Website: crate-barrel
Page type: customer-info-address
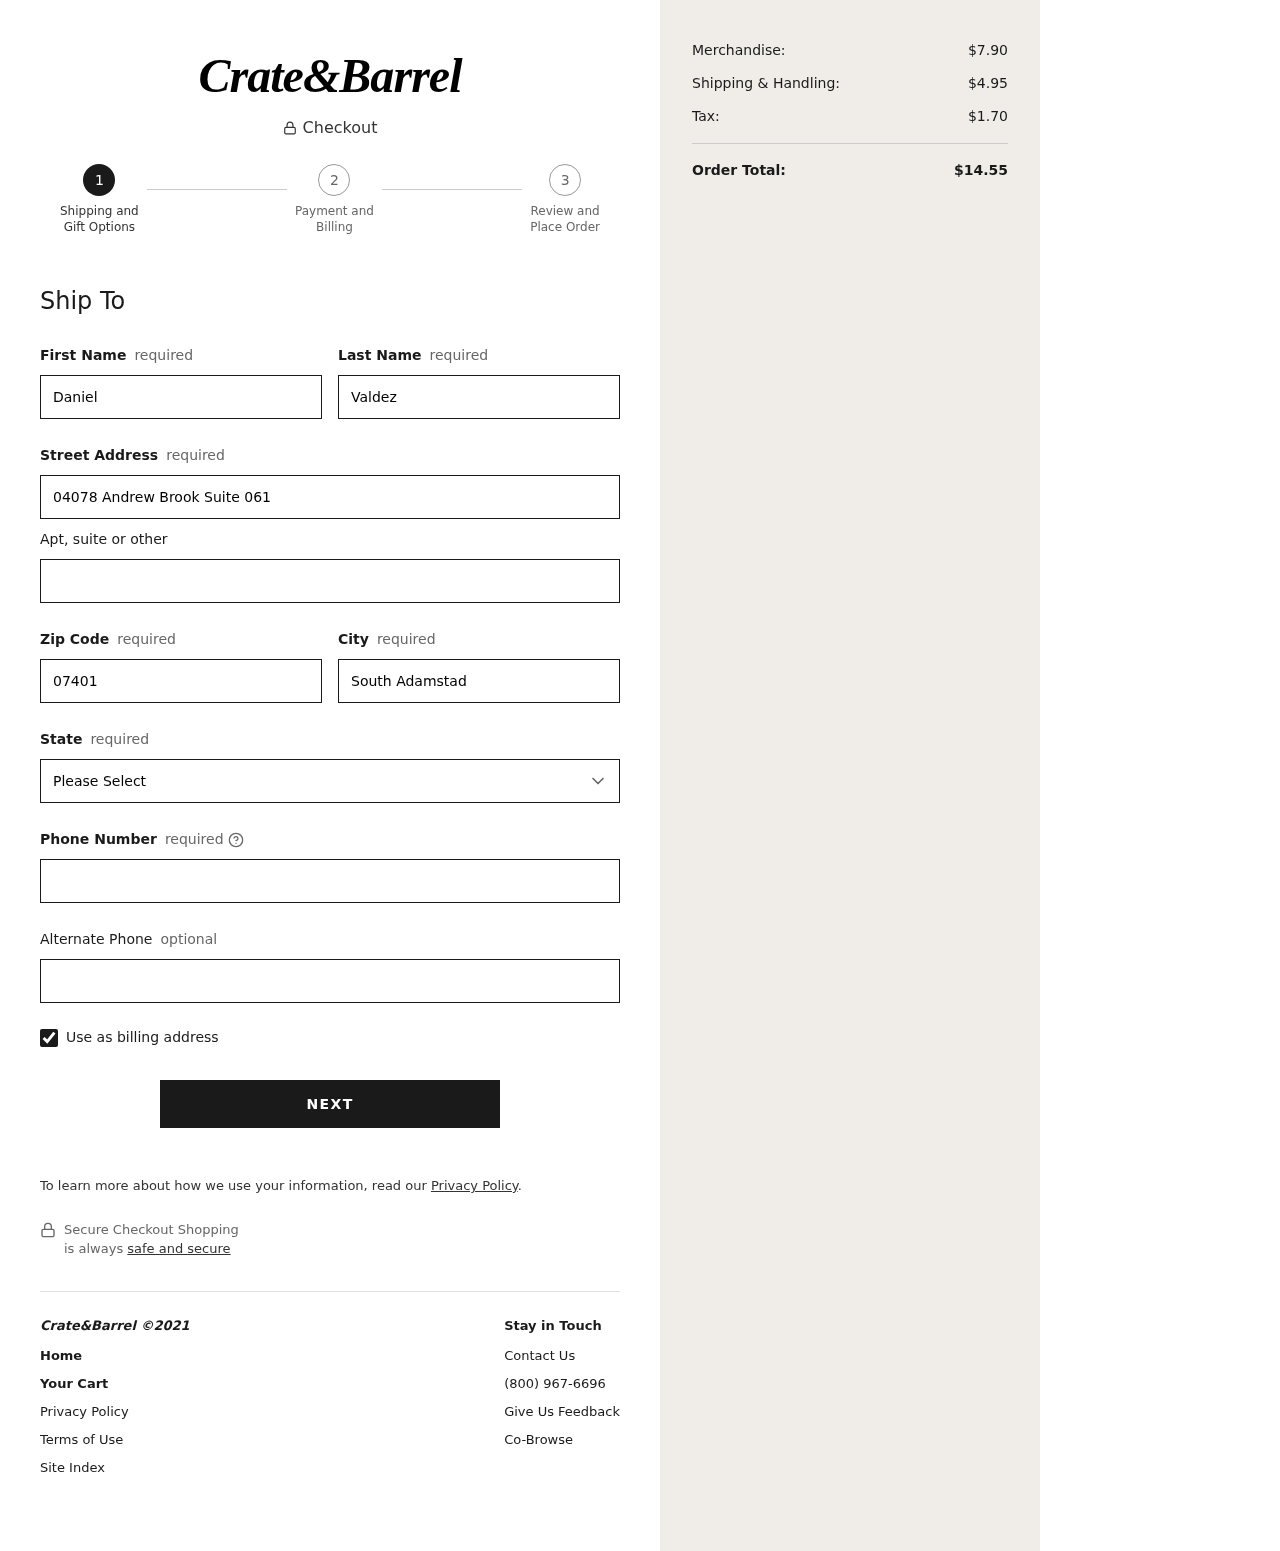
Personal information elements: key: PII_STATE
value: AS
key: PII_FIRSTNAME
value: Daniel
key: PII_LASTNAME
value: Valdez
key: PII_STREET
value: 04078 Andrew Brook Suite 061
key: PII_POSTCODE
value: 07401
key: PII_CITY
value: South Adamstad
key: PII_PHONE
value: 4633223416
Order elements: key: ORDER_SUBTOTAL
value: $7.90
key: ORDER_SHIPPING_COST
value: $4.95
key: ORDER_TAX
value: $1.70
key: ORDER_TOTAL
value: $14.55